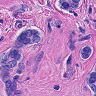
Metastatic tissue present: yes